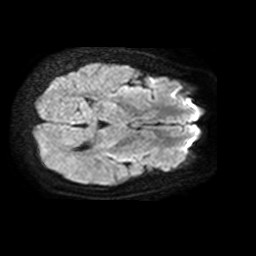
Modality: TRACE
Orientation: axial
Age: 37
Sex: male
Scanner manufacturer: philips
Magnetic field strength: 1.5 T
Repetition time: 4.972 s
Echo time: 0.07764 s